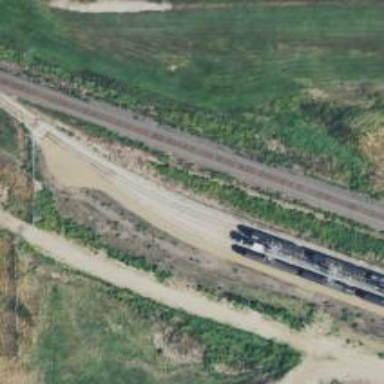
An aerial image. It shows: Single-track railway siding.